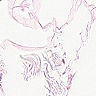
Metastatic tissue present: no